Question: What would be the best way to draw a Line with points with some degree or angle.
For example If 'x=y'then that would mean that points have 45 degrees.
showing

But I would like to give 'th' as a parameter and inside a loop draw a line with th degrees, I have following code, but I do not know how to continue.
Could you please explain the best way to affect points given 'th' ?
'''
public struct MyPoint
{
public double X { set; get; }
public double Y { set; get; }
public PointF ToPoint()
{
return new PointF((float)X, (float)Y);
}
}
public partial class Form1 : Form
{
List<MyPoint> points;
public Form1()
{
InitializeComponent();
// Initialize points to draw
//-----------THIS IS PART TO DRAW LINE x=i and y = i meaning th=45
// [x,y] = [xcos(th)-ysin(th),xsin(th)+ycos(th)]
points=new List<MyPoint>(100);
for (int i=0; i<=100; i++)
{
double th=45;
double x=i; //(i * Math.Cos(th) - i * Math.Sin(th));
double y=i; //(i *Math.Sin(th) + i * Math.Cos(th));
points.Add(new MyPoint() { X=x, Y=y });
}
//------------------------------
}
private void pictureBox1_Paint(object sender, PaintEventArgs e)
{
// smooth graphics
e.Graphics.SmoothingMode=SmoothingMode.AntiAlias;
// set margins inside the control client area in pixels
var margin=new System.Drawing.Printing.Margins(16, 16, 16, 16);
// set the domain of (x,y) values
var range=new RectangleF(-3, -3, 6, 6);
// scale graphics
ScaleGraphics(e.Graphics, pictureBox1, range, margin);
// convert points to pixels
PointF[] pixels=points.Select((v) => v.ToPoint()).ToArray();
// draw arrow axes
using (var pen=new Pen(Color.Black, 0))
{
pen.EndCap=System.Drawing.Drawing2D.LineCap.ArrowAnchor;
e.Graphics.DrawLine(pen, range.Left, 0.0f, range.Right, 0.0f);
e.Graphics.DrawLine(pen, 0.0f, range.Top, 0.0f, range.Bottom);
}
// draw bounding rectangle (on margin)
using (var pen=new Pen(Color.LightGray, 0))
{
pen.DashStyle=DashStyle.Dash;
e.Graphics.DrawRectangle(pen, Rectangle.Round(range));
}
// draw curve
using (var pen = new Pen(Color.Blue, 0))
{
//e.Graphics.DrawLines(pen, pixels);
e.Graphics.DrawCurve(pen, pixels);
}
}
/// <summary>
/// Scales the Graphics to fit a Control, given a domain of x,y values and side margins in pixels
/// </summary>
/// <param name="g">The Graphics object</param>
/// <param name="control">The Control</param>
/// <param name="domain">The value domain</param>
/// <param name="margin">The margin</param>
void ScaleGraphics(Graphics g, Control control, RectangleF domain, Margins margin)
{
// Find the drawable area in pixels (control-margins)
int W=control.Width-margin.Left-margin.Right;
int H=control.Height-margin.Bottom-margin.Top;
// Ensure drawable area is at least 1 pixel wide
W=Math.Max(1, W);
H=Math.Max(1, H);
// Find the origin (0,0) in pixels
float OX=margin.Left-W*(domain.Left/domain.Width);
float OY=margin.Top+H*(1+domain.Top/domain.Height);
// Find the scale to fit the control
float SX=W/domain.Width;
float SY=H/domain.Height;
// Transform the Graphics
g.TranslateTransform(OX, OY);
g.ScaleTransform(SX, -SY);
}
private void pictureBox1_SizeChanged(object sender, EventArgs e)
{
// redraw on resize
pictureBox1.Refresh();
}
}
'''
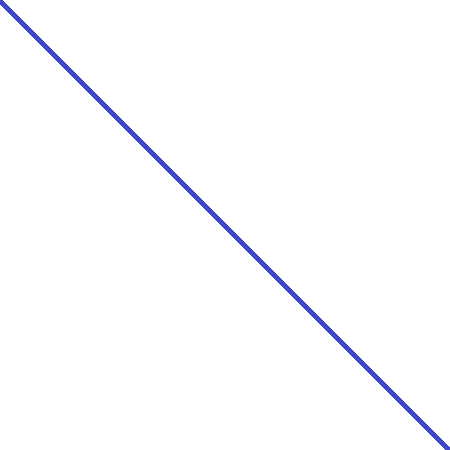
Answer: Getting the line coordinates passing through a point at an angle is the easy part. Finding the end points of the line to be contained within the display rectangle is slightly more involved.
A line through a point 'P=(xp,yp)' with angle th satisfies the equation
'''
(x-xp)*SIN(th)-(y-yp)*COS(th) = 0
'''
In parametric form the above is
'''
P(t) = ( xp+t*COS(th), yp+t*SIN(th) )
'''
where 't' is the distance along the line from point .
So if you want a line to span the entire drawing bounds ('range' variable in your code) you have to find which 't' corresponds to the top, bottom, left and right bounds and draw between the middle two.
'''
// example angle at 15deg through xp=2.0, yp=1.0
RectangleF range = new RectangleF(-3.0,-3.0, 6.0, 6.0);
double xp=2.0, yp=1.0;
double th = 15.0*(Math.PI/180);
// If angle is 0deg, 90deg etc, the following will fail
double[] t = new double[4];
t[0] = (range.Left-xp)/Math.Cos(th);
t[1] = (range.Right-xp)/Math.Cos(th);
t[2] = (range.Top-yp)/Math.Sin(th);
t[3] = (range.Bottom-yp)/Math.Sin(th);
Array.Sort(t);
// pick middle two points
var A = new MyPoint() { X = xp+t[1]*Math.Cos(th), Y = yp+t[1]*Math.Sin(th) };
var B = new MyPoint() { X = xp+t[2]*Math.Cos(th), Y = yp+t[2]*Math.Sin(th) };
g.DrawLine(pen, A.ToPoint(), B.ToPoint());
'''